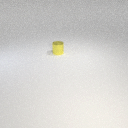
small yellow metal cylinder